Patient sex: M
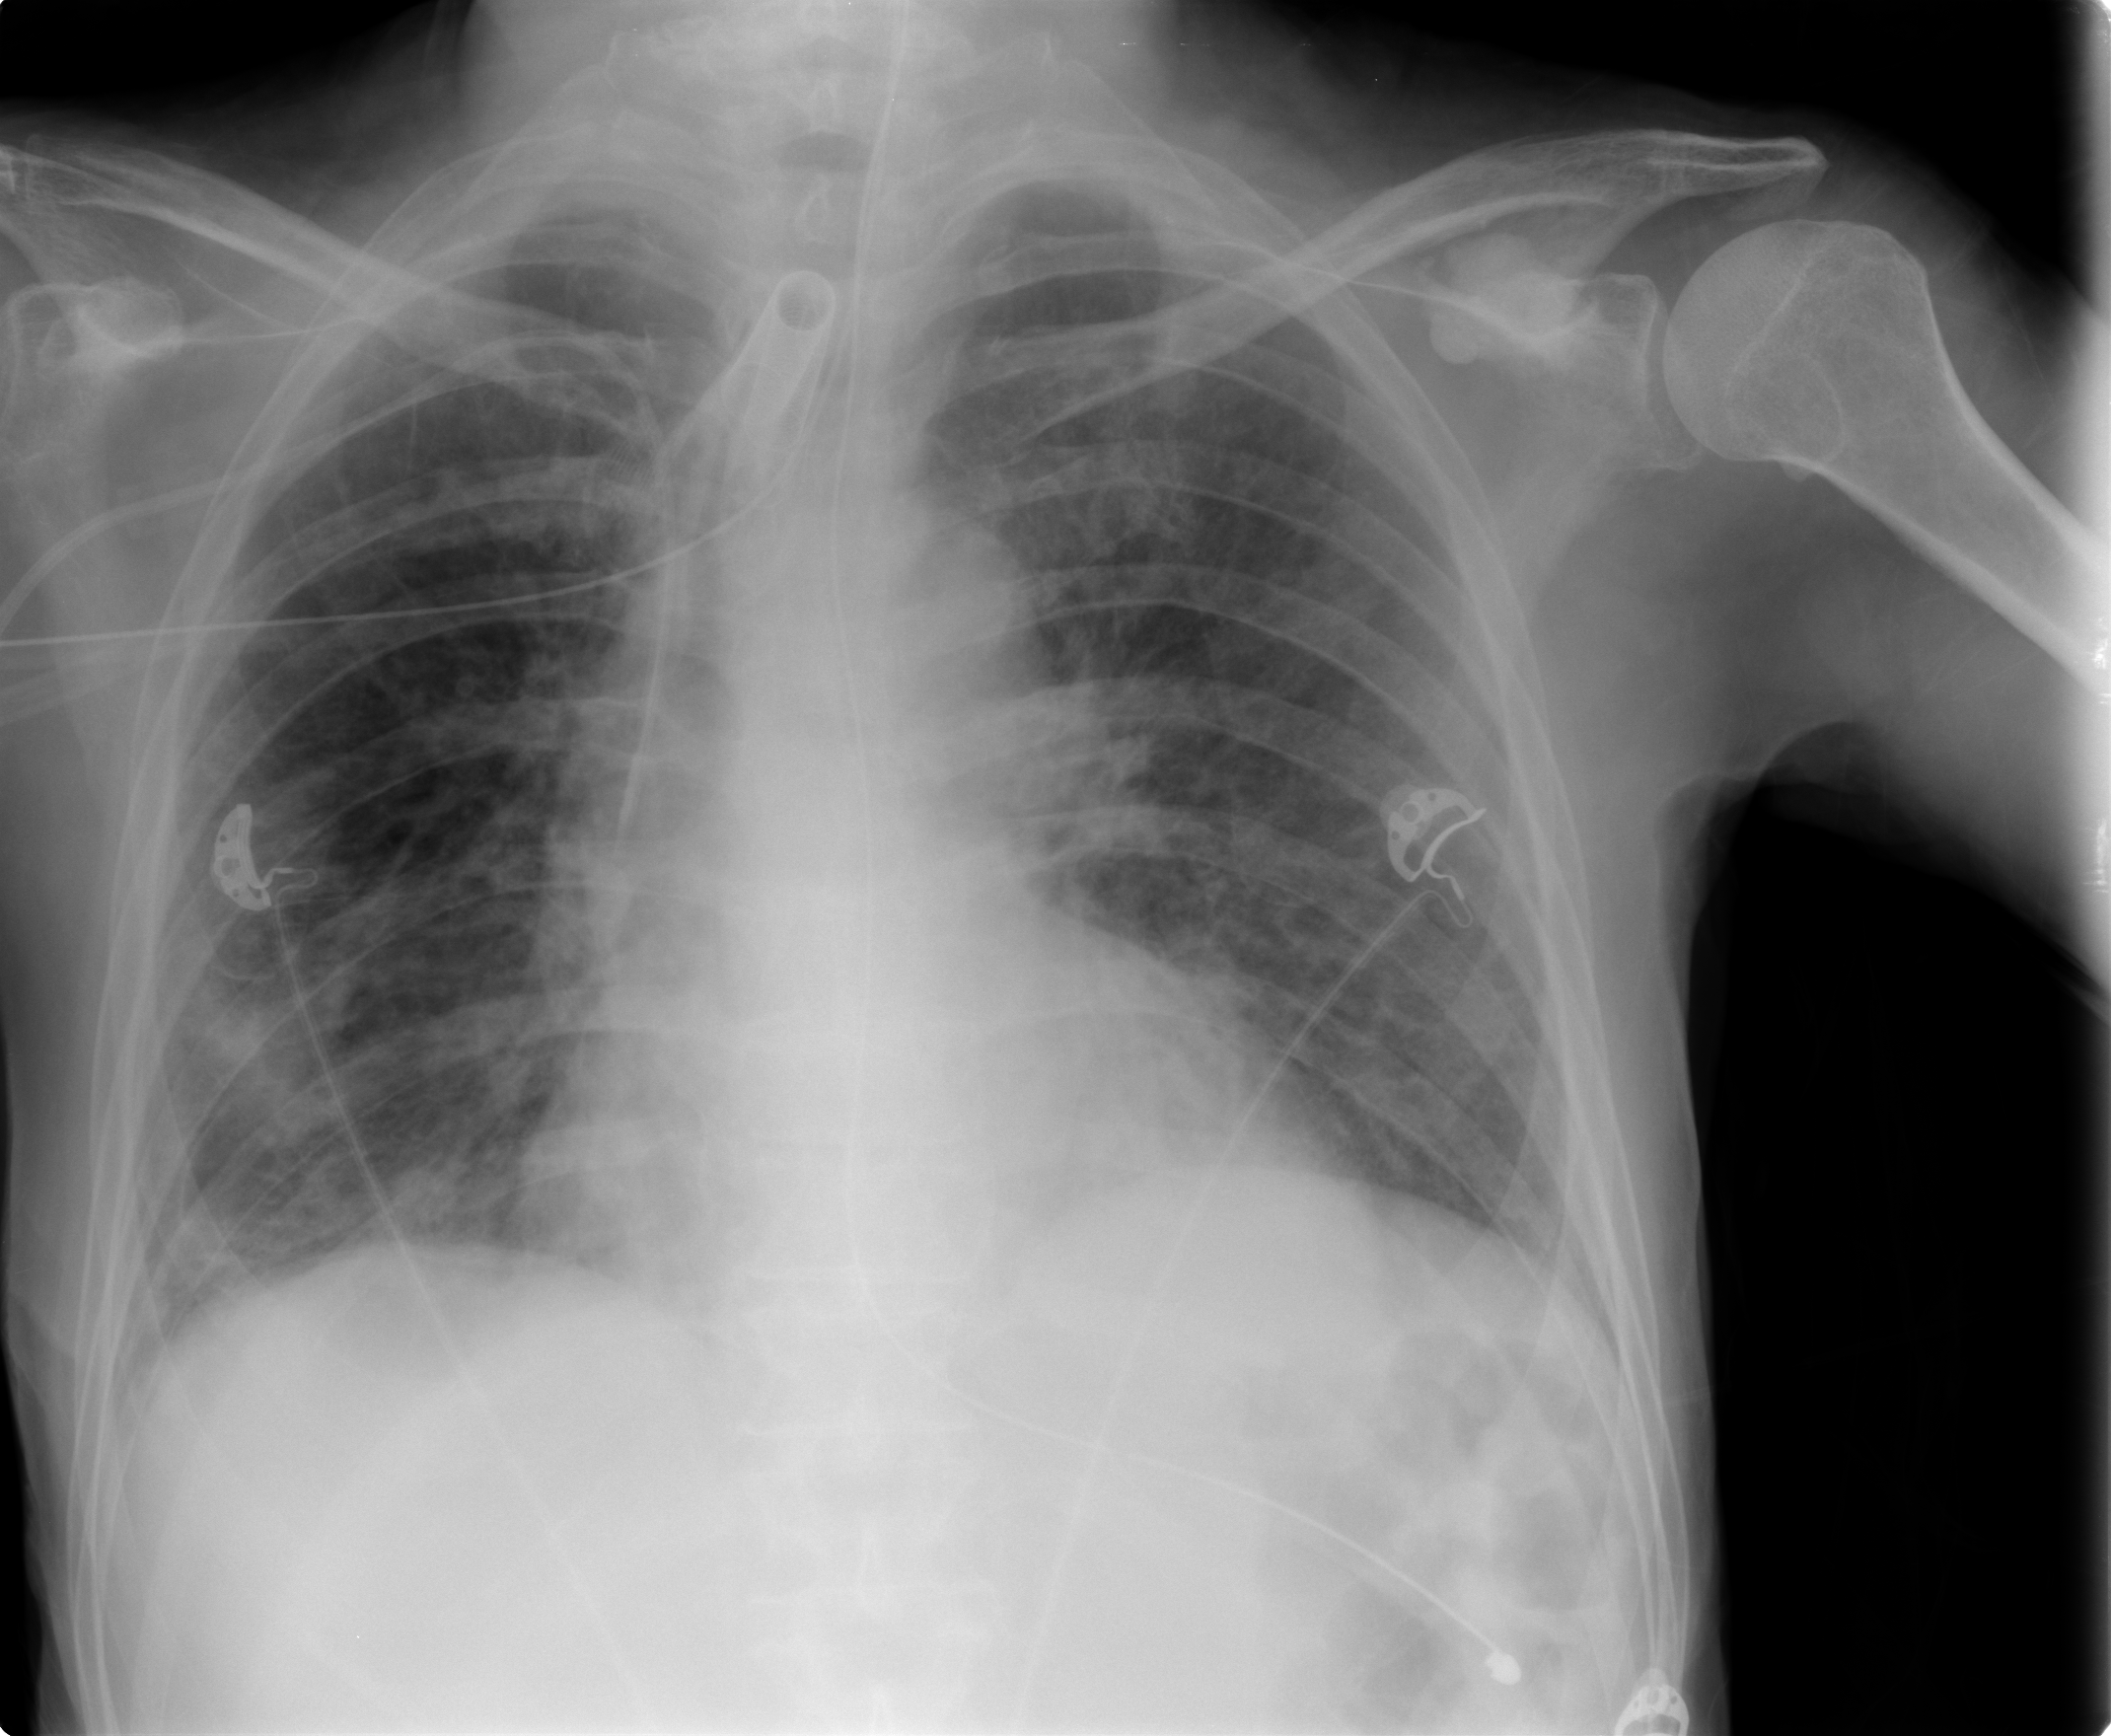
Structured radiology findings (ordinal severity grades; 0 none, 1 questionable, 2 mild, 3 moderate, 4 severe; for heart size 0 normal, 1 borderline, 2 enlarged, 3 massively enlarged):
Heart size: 0
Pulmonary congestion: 2
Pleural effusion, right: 2
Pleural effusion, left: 2
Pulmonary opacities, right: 2
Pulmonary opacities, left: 2
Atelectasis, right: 2
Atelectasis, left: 2